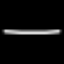
Label: line